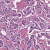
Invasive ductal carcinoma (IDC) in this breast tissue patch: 1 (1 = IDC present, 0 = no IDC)